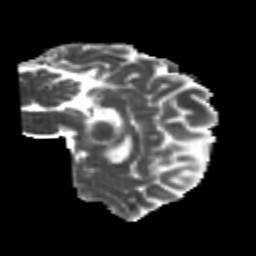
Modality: MD
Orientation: sagittal
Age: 26
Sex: male
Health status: healthy
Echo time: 0.074 s